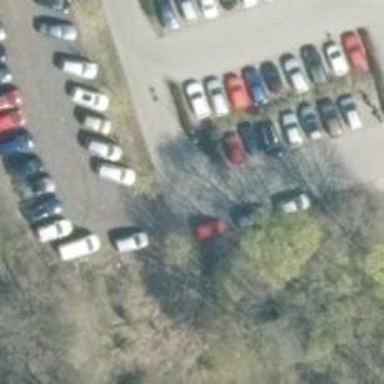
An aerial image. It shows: Parking aisle designated as service road.